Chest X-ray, AP view. Patient: 31 years old, sex M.
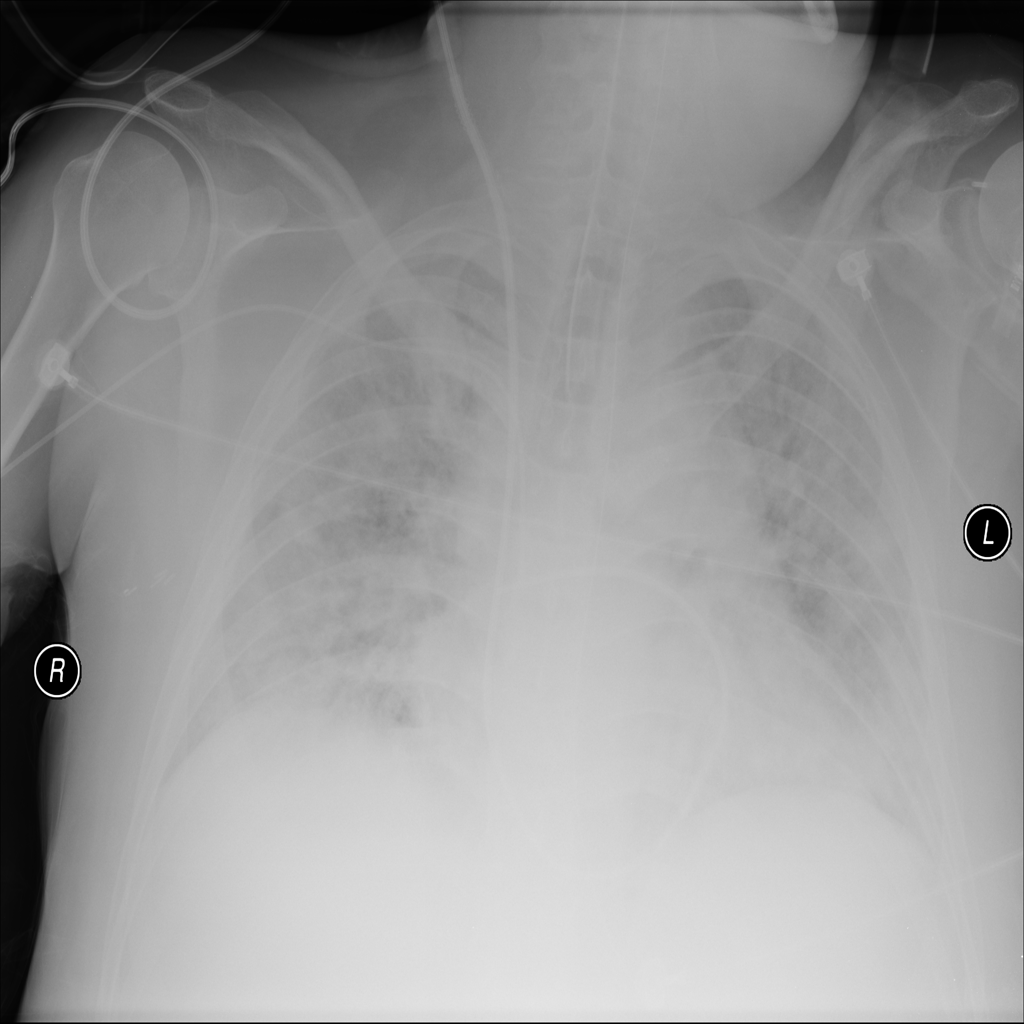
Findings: No Finding